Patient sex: M
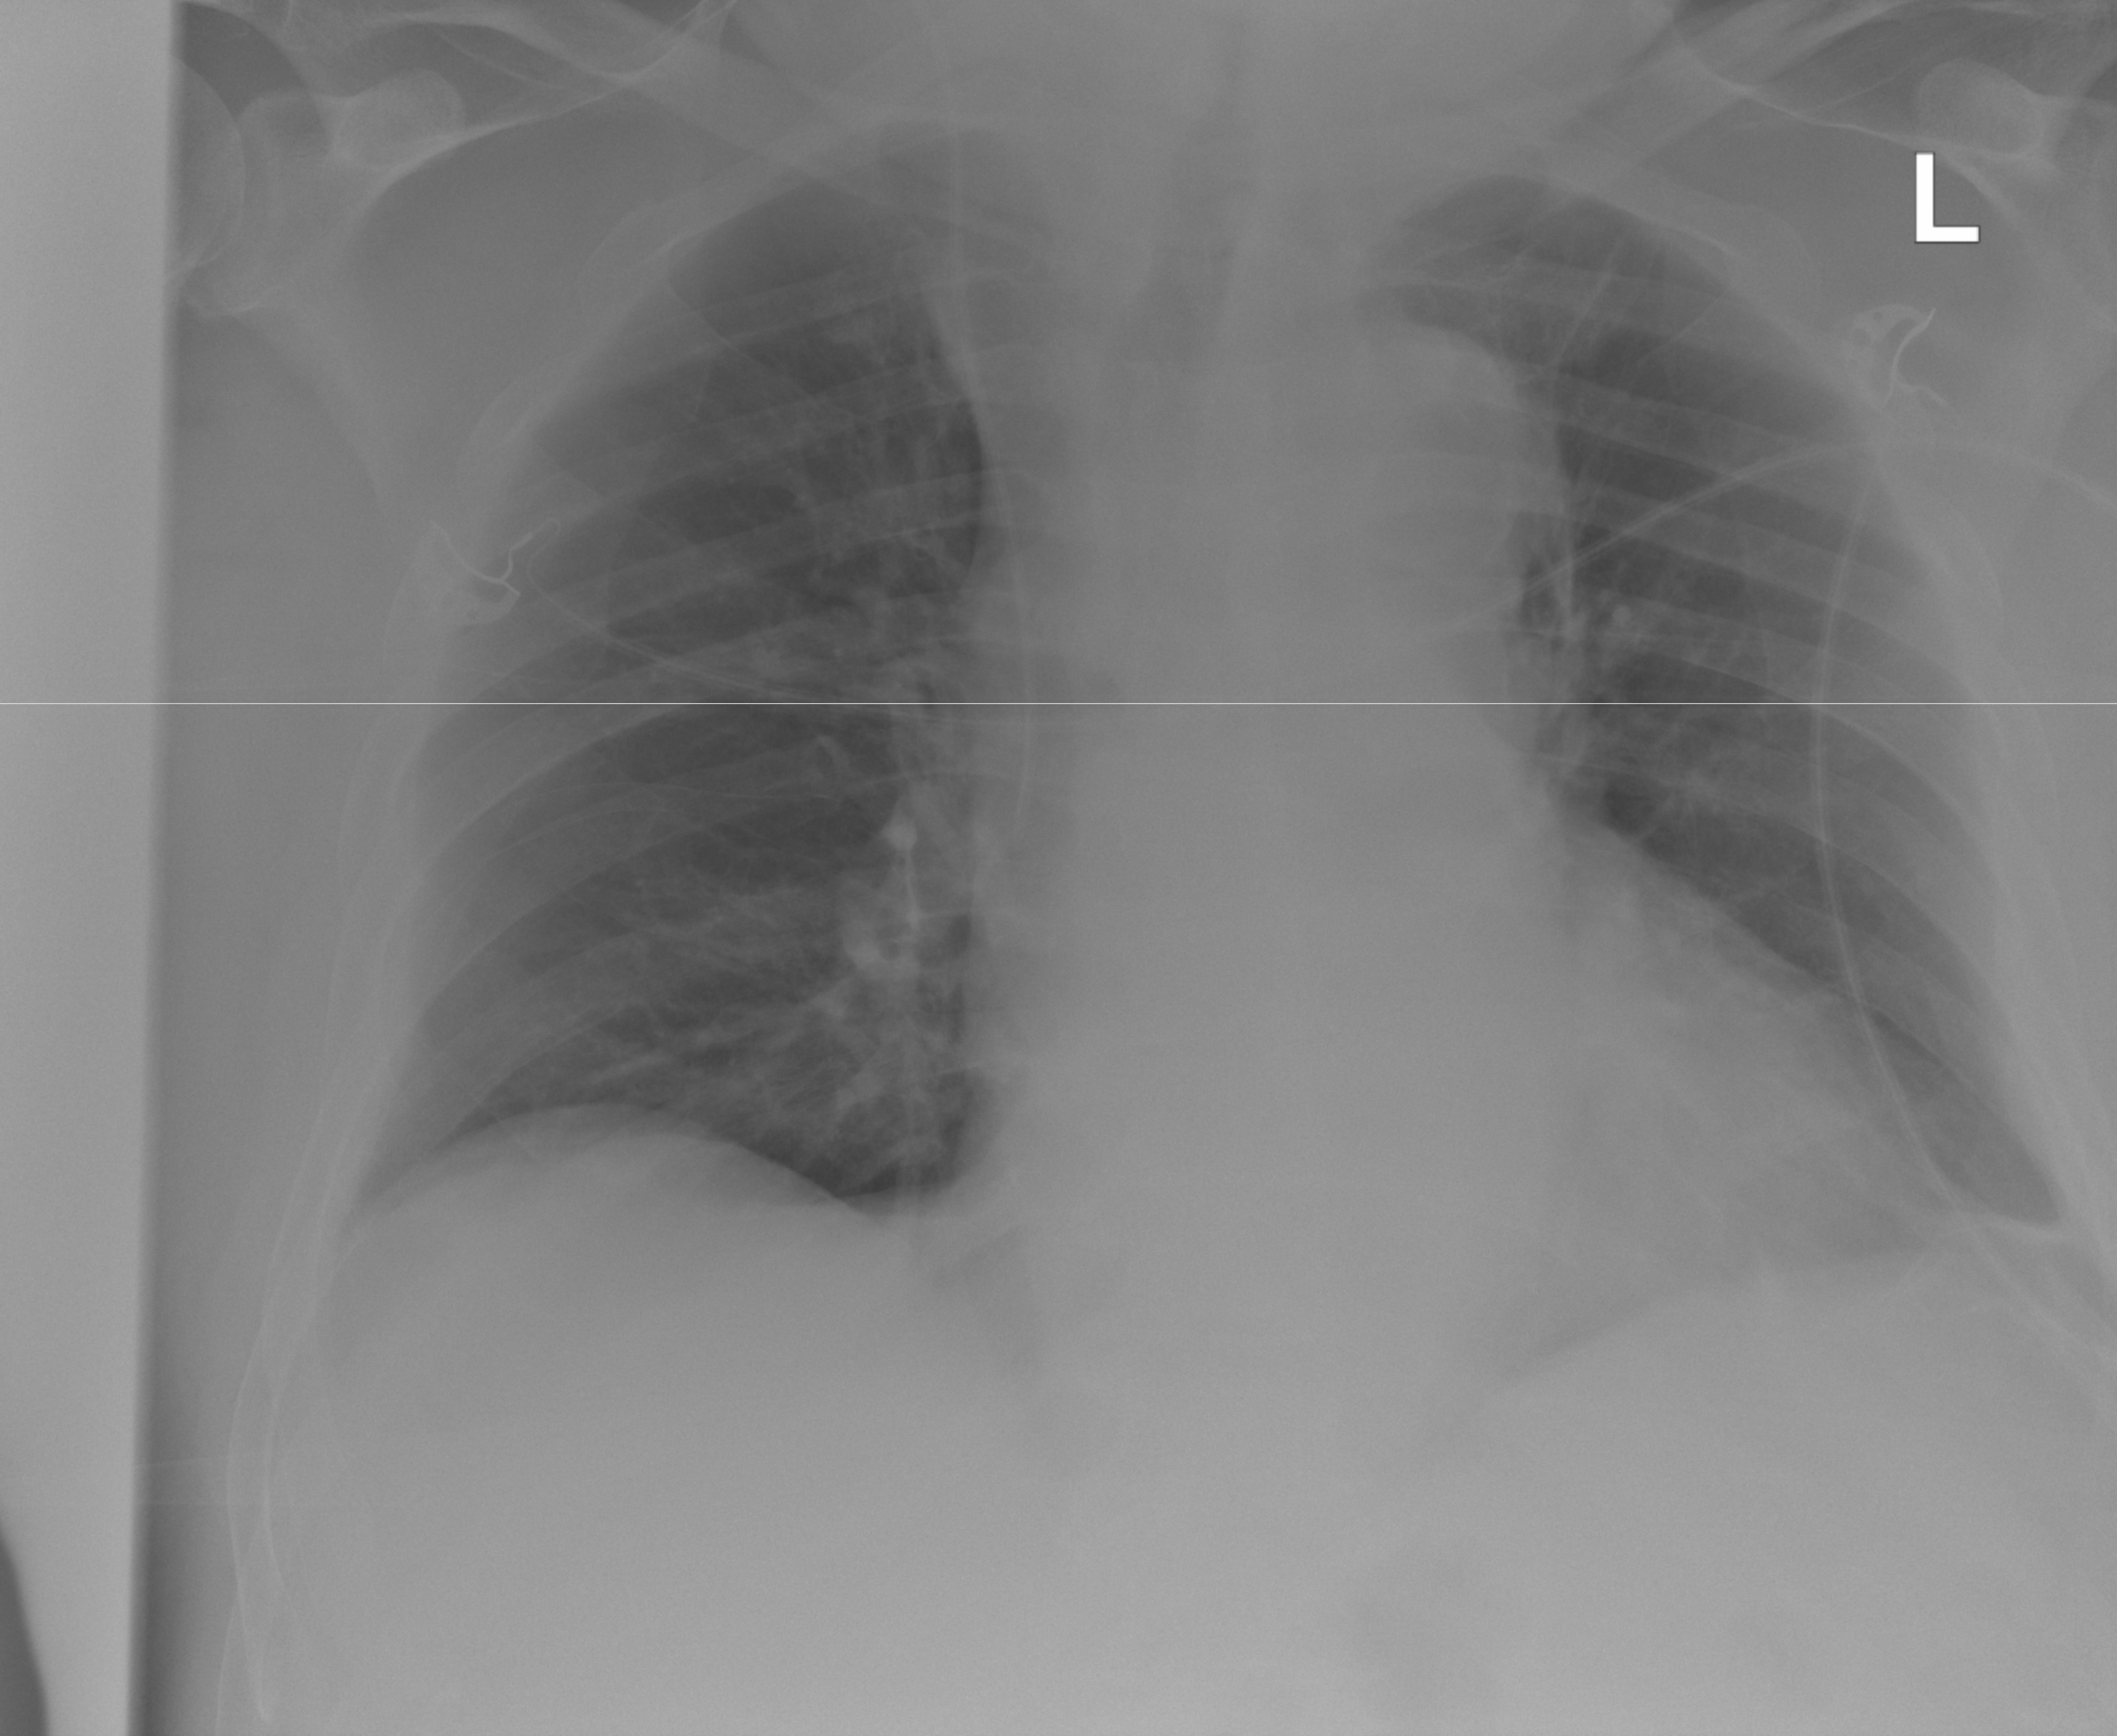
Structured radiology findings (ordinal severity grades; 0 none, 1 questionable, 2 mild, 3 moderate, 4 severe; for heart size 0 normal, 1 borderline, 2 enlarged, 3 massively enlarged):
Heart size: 1
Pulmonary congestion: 0
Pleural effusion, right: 0
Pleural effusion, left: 2
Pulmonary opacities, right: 0
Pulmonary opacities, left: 0
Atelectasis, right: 0
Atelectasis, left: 2